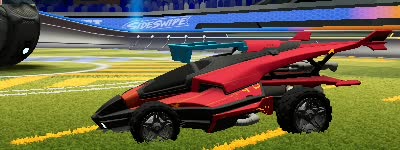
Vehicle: aftershock